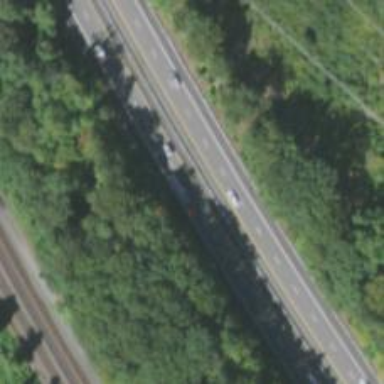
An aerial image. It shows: Asphalt motorway.